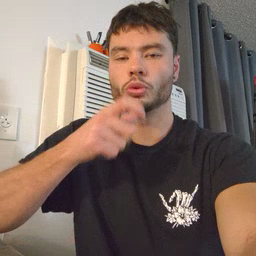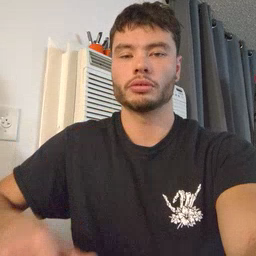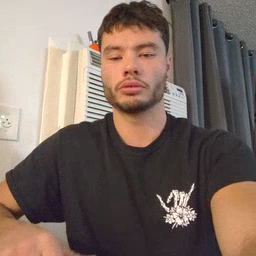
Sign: who